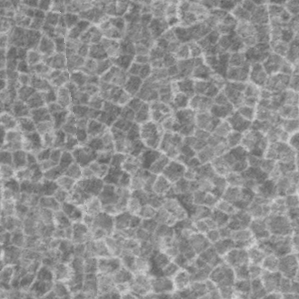
Label: frost